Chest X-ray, PA view. Patient: 43 years old, sex F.
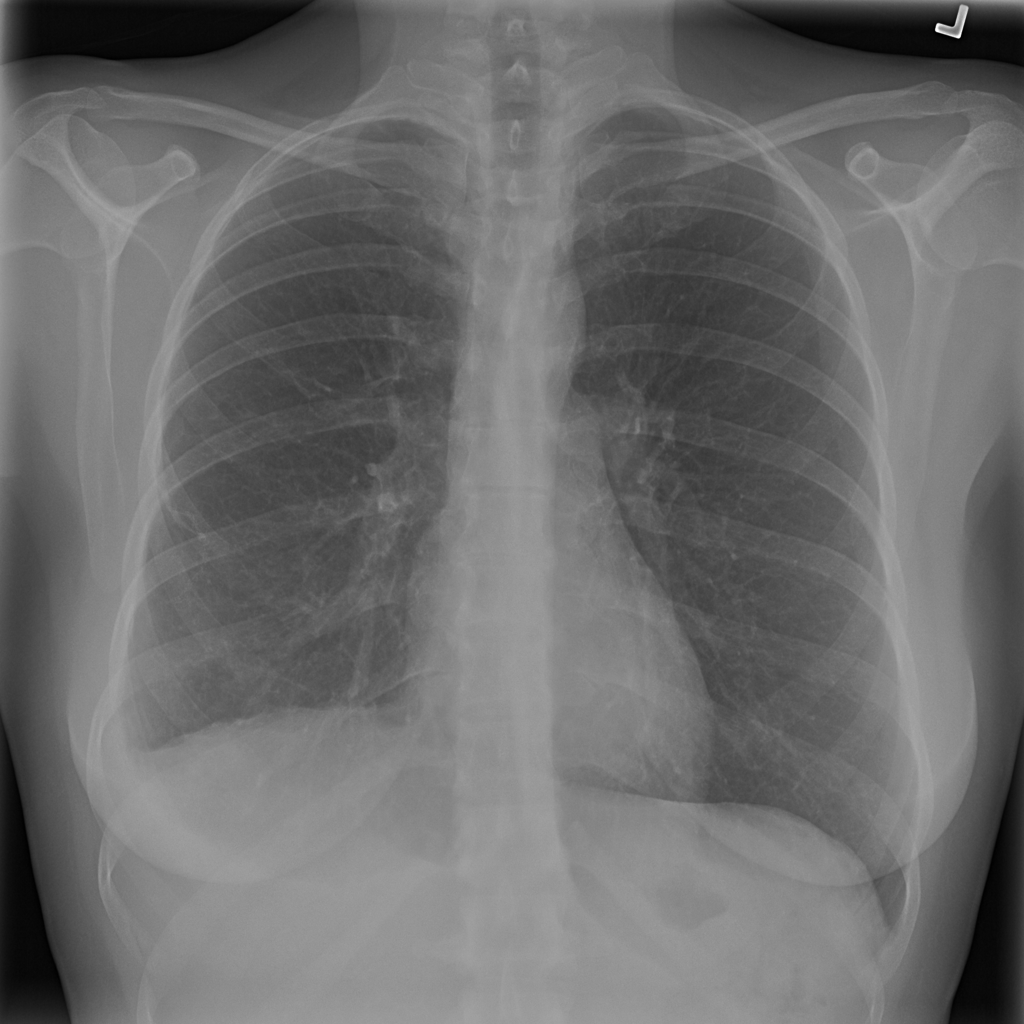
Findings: No Finding